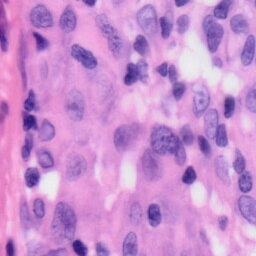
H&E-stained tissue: Skin